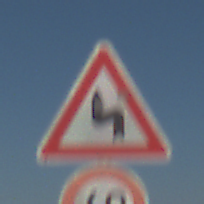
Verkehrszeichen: DoppelkurveZunaechstLinks
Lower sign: Geschwindigkeit60
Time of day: MorningAfternoon
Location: Outdoor (Nature)
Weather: Clear
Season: Autumn
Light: Natural